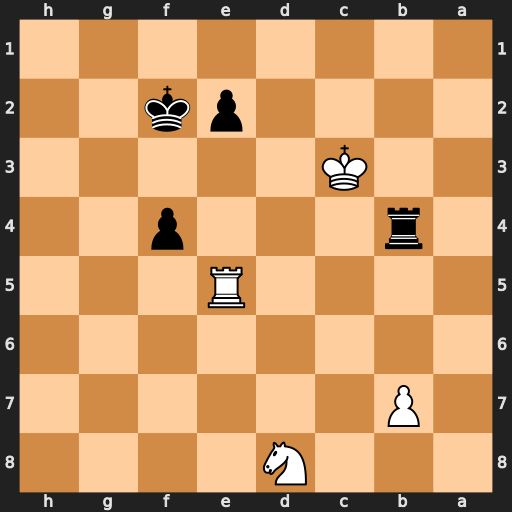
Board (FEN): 3N4/1P6/8/4R3/1r3p2/2K5/4pk2/8
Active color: b
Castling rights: -
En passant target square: -
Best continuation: Rb6 Ne6 f3 Ng5 Rxb7